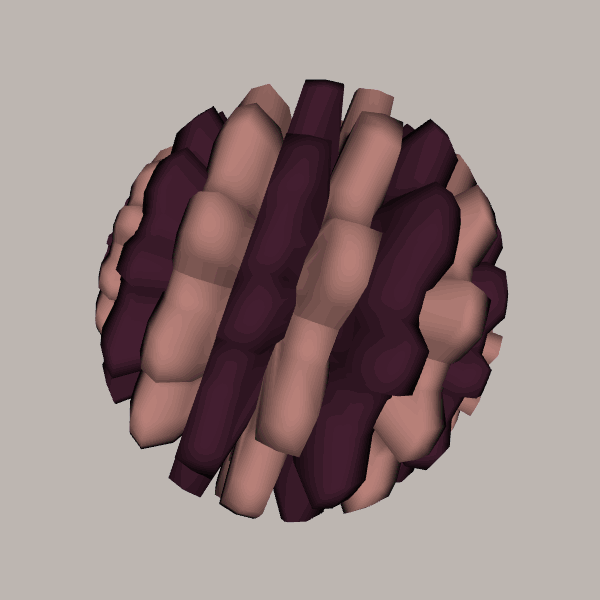
Background: light